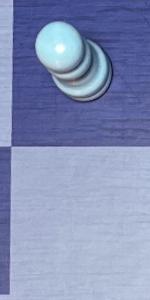
Label: Empty